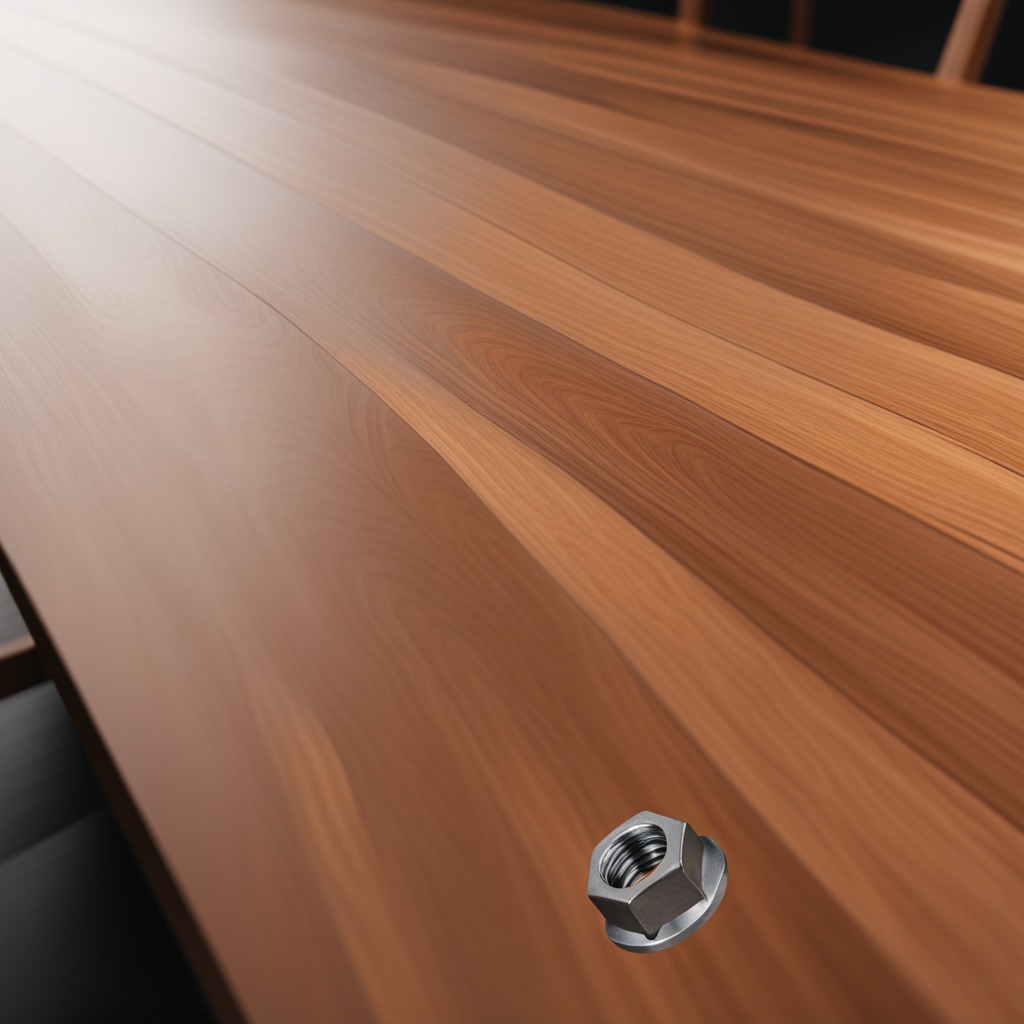
A metal nut is lying on the wooden table.